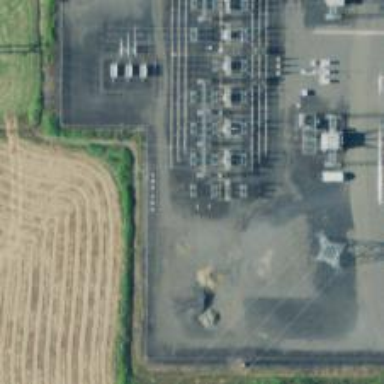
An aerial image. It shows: Outdoor switch for power.